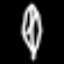
Label: leaf